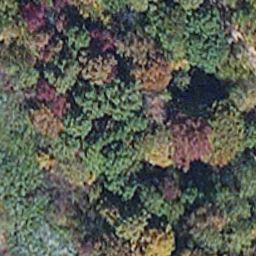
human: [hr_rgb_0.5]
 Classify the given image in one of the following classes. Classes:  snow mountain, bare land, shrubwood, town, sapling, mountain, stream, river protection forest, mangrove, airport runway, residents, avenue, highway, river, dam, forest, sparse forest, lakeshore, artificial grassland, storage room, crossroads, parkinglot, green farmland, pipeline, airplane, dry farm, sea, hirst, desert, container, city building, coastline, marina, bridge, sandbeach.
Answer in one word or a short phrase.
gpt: mangrove